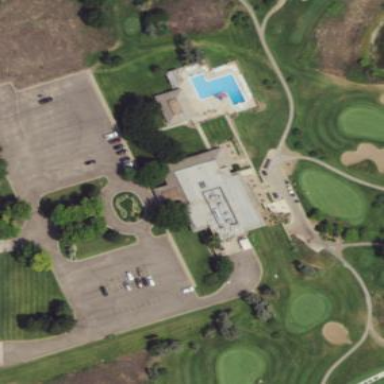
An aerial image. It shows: Clubhouse building associated with golf course.